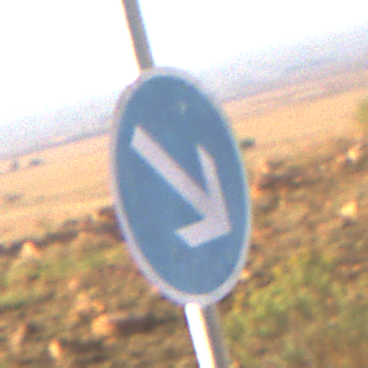
Verkehrszeichen: VorgeschriebeneVorbeifahrtRechts
Umgebung: Outdoor, Nature
Tageszeit: MorningAfternoon
Wetter: Clear
Licht: Natural
Jahreszeit: NotSpecified
Kontrast: HighContrast